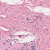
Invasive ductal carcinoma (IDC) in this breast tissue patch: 0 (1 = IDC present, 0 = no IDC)